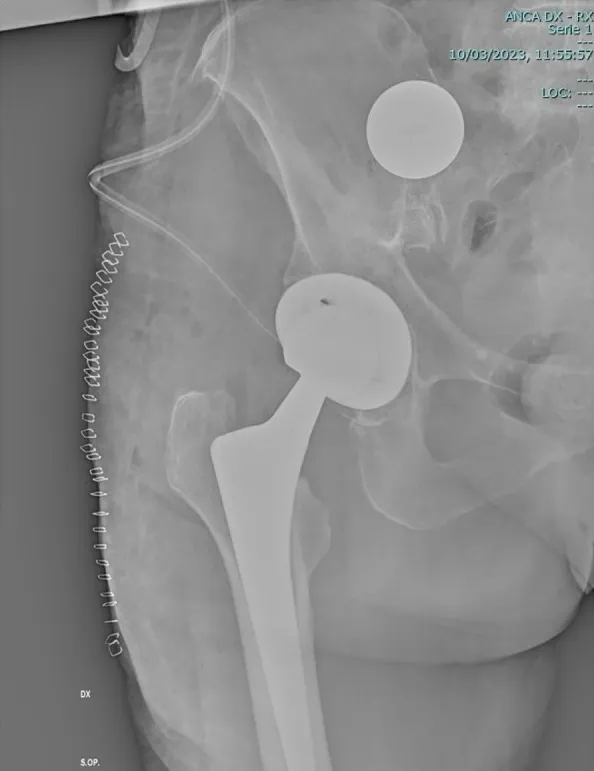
Intraoperative x-ray of the right limb.
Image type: radiology (x_ray)